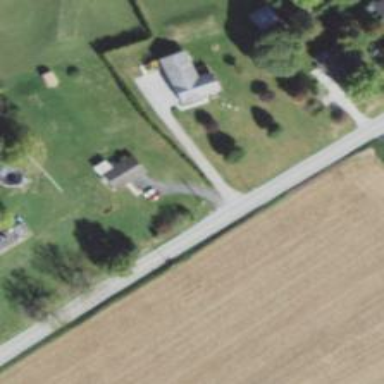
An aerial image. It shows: Driveway leading to service road.